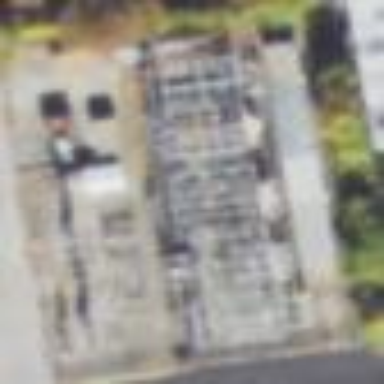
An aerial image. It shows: Power substation.